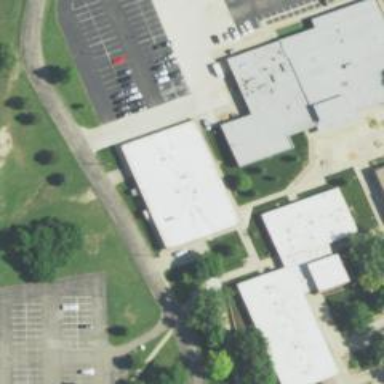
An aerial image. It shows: College building.